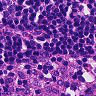
Metastatic tissue present: no